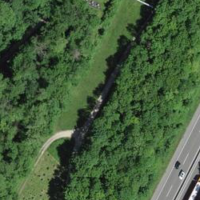
EUNIS habitat code: 57
Species observed at this site:
Vicia sepium
Teucrium scorodonia